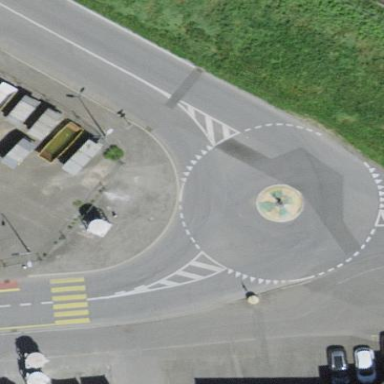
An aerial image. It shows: Residential road with asphalt surface leading up to roundabout.